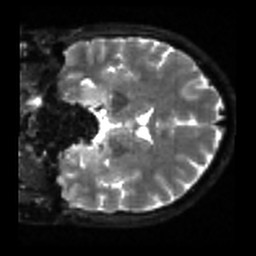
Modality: sbref
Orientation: coronal
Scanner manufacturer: siemens
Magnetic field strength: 3 T
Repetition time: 4 s
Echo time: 0.0594 s